Field crop: maize
Growth stage: 2
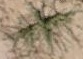
Species: salsola